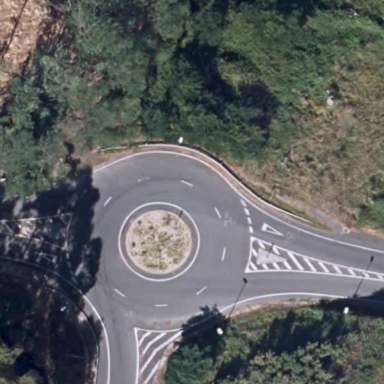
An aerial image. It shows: Tertiary road with asphalt surface leading to roundabout junction.